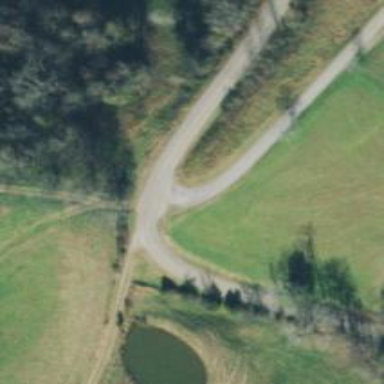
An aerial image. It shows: Unclassified road.